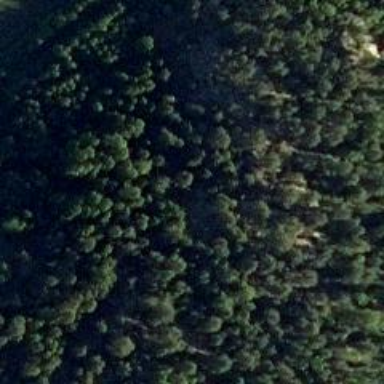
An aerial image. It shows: Cliff in nature.